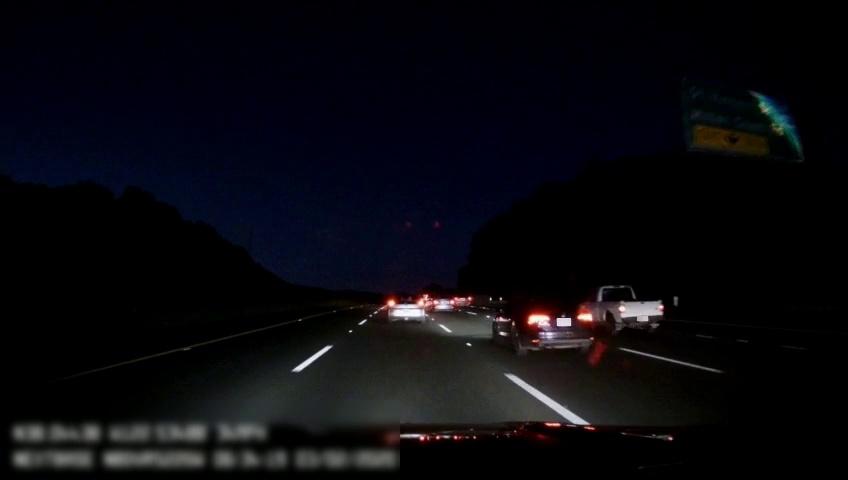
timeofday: Night
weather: Other
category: Drivable Space
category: Vehicles | SUV
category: Vehicles | SUV
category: Vehicles | Car
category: Vehicles | SUV
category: Vehicles | Truck
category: Lanes | Alternate Lane
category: Lanes | Current Lane
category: Lanes | Current Lane
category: Lanes | Alternate Lane
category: Lanes | Alternate Lane
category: Lanes | Alternate Lane
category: Traffic | Signs